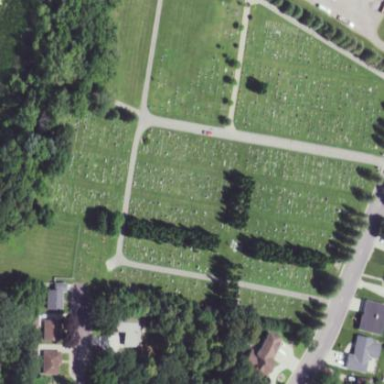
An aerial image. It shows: Cemetery.